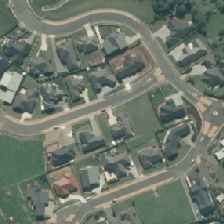
Land cover: urban_build_up